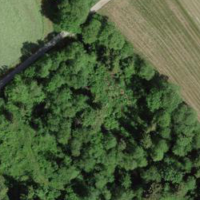
EUNIS habitat code: 41
Species observed at this site:
Euonymus europaeus
Urtica dioica